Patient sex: M
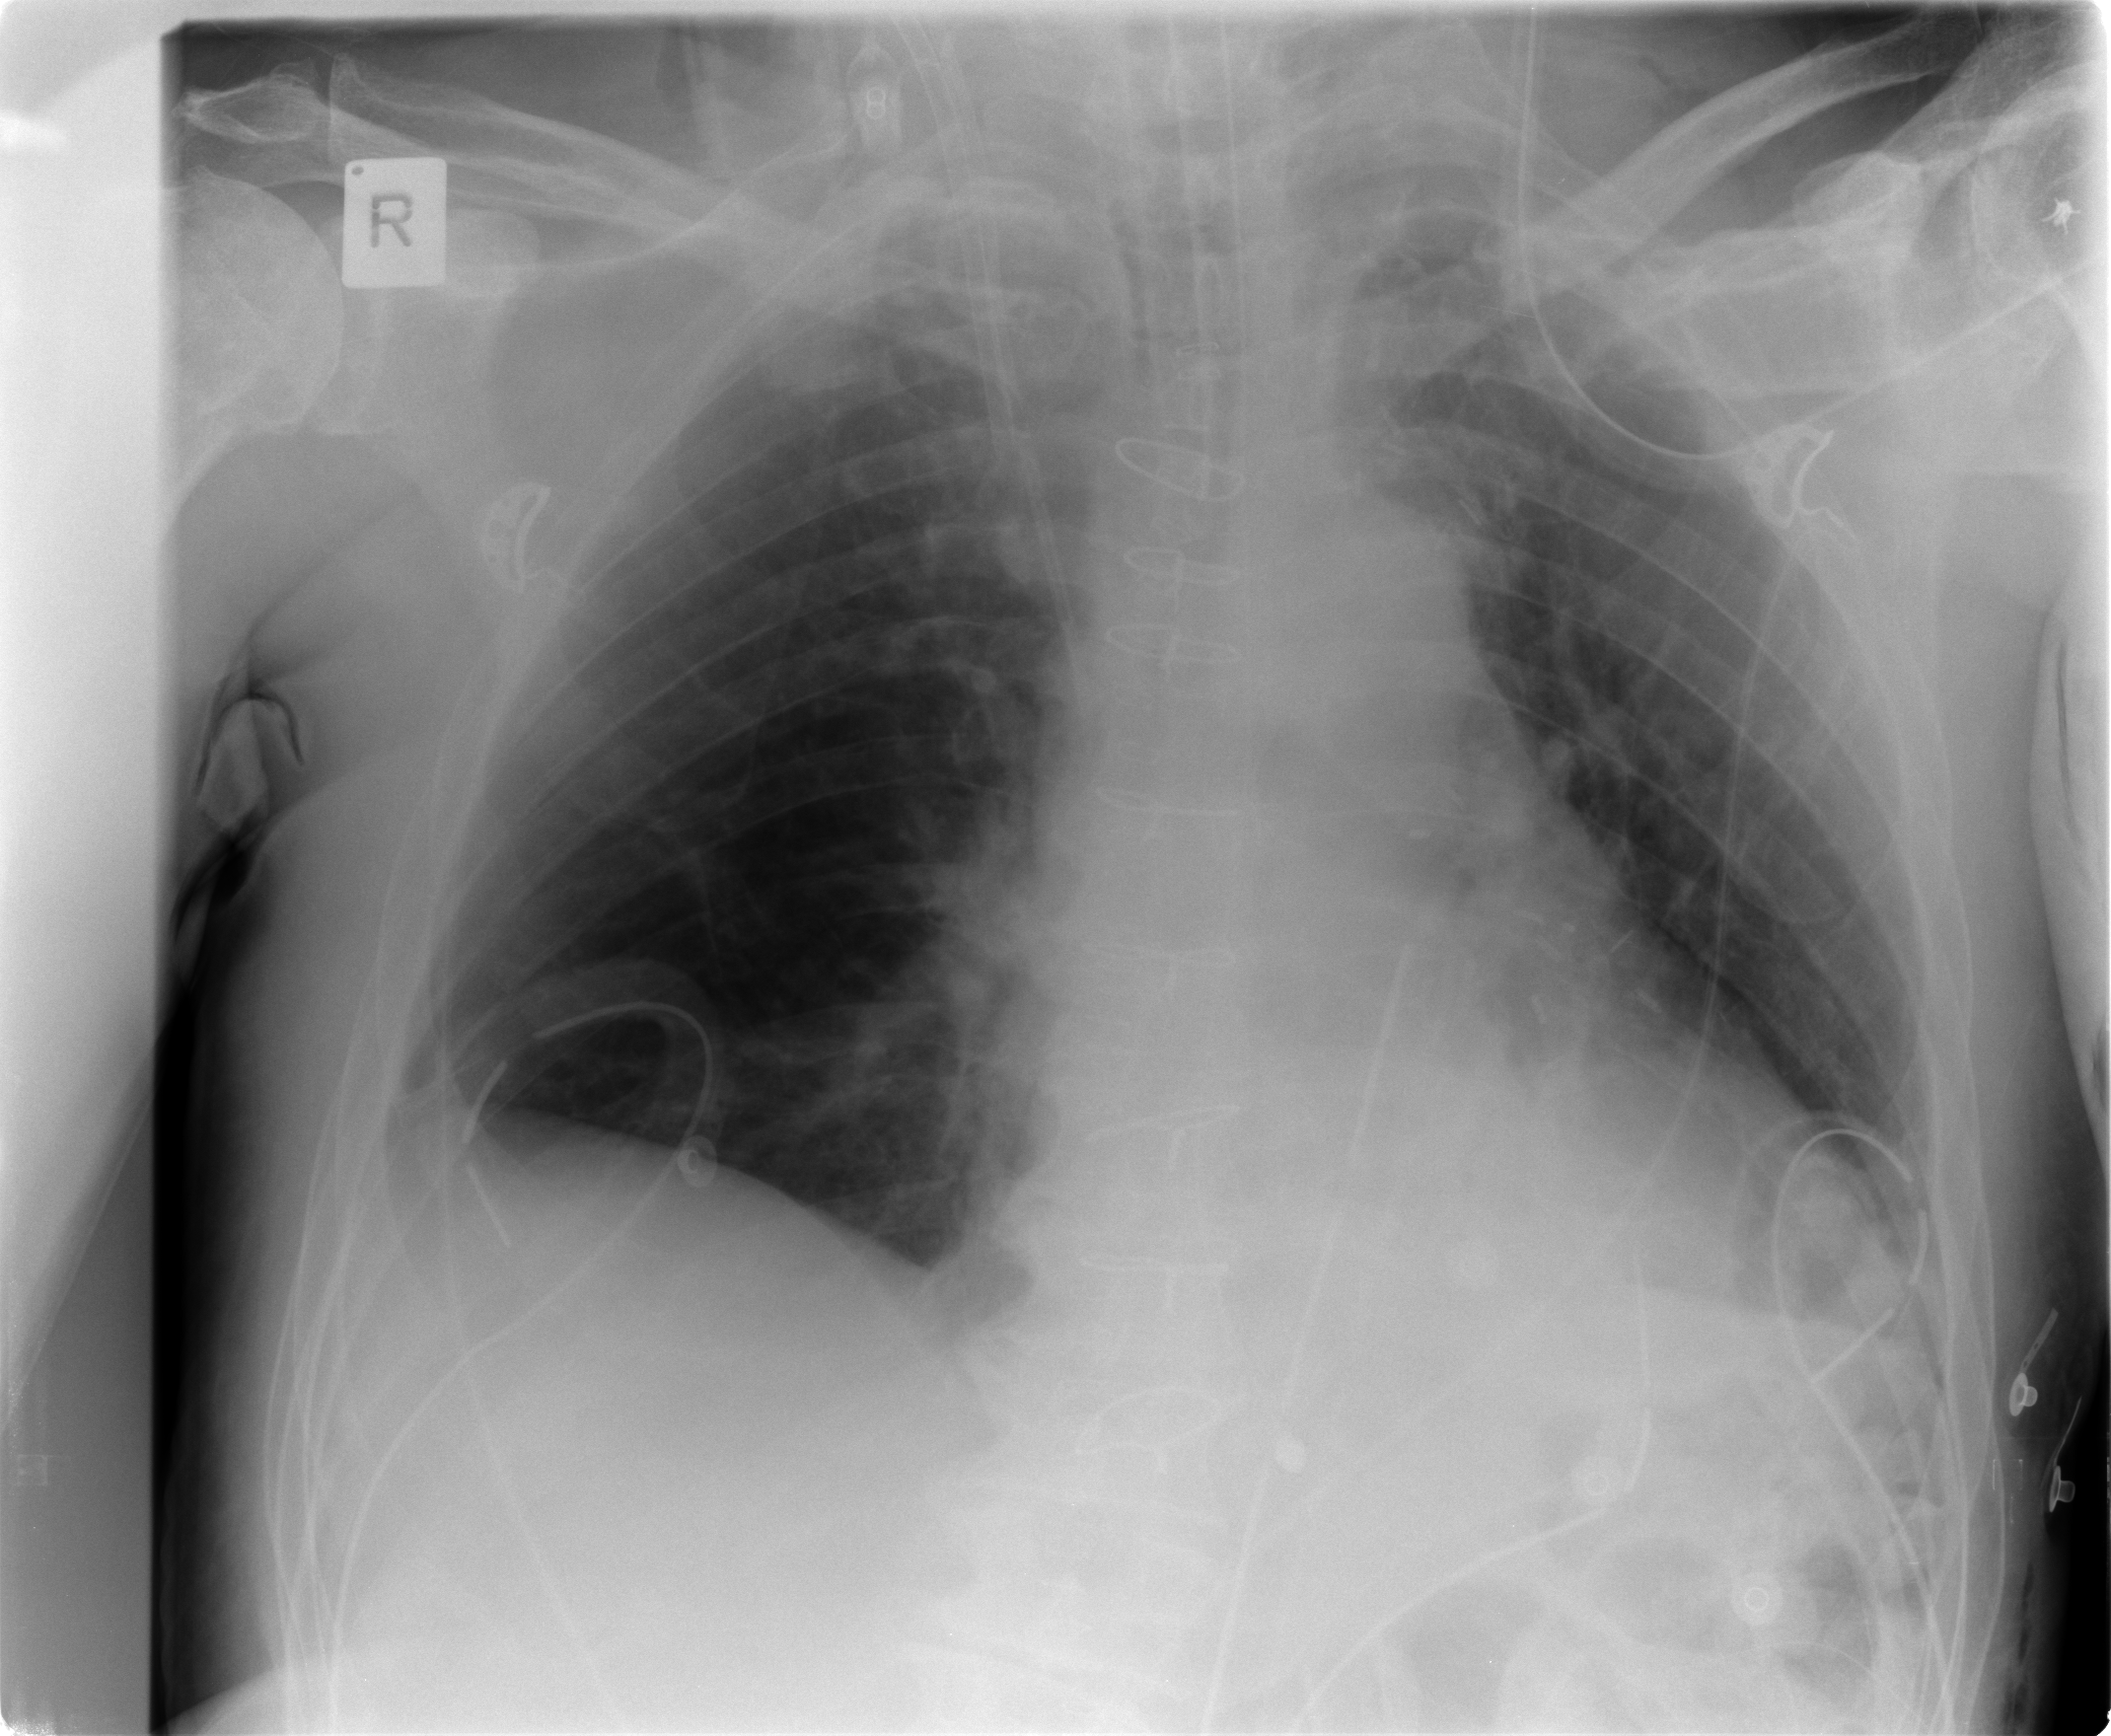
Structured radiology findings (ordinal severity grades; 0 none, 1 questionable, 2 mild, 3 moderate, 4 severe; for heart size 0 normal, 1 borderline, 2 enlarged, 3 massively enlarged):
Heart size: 2
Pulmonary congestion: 0
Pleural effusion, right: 1
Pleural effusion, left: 1
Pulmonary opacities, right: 0
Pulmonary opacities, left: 1
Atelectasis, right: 0
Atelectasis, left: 1